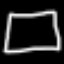
Label: square